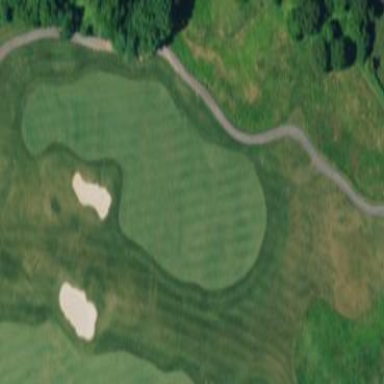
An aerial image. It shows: Golf fairway surrounded by grass.